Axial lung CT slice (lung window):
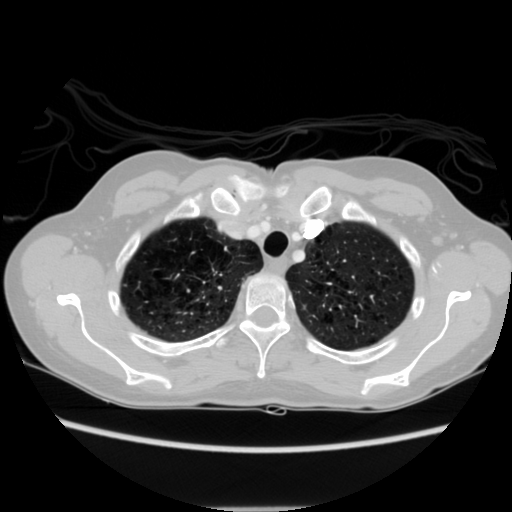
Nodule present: no